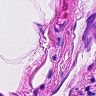
Metastatic tissue present: no